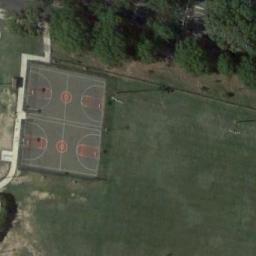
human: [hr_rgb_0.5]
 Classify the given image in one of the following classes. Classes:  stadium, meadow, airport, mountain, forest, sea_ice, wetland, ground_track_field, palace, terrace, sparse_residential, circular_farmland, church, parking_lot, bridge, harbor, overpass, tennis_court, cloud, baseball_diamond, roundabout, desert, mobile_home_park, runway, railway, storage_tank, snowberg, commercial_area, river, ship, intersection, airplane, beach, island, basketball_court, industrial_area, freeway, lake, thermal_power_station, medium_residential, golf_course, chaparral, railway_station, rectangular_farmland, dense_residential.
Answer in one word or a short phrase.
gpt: basketball_court